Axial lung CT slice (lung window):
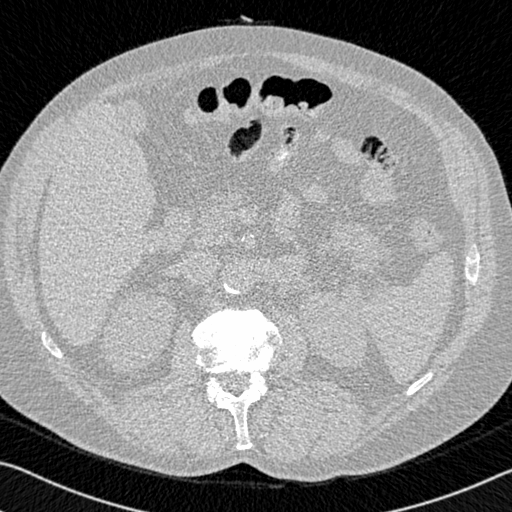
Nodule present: no